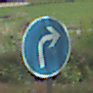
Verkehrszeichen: VorgeschriebeneFahrtrichtungRechts
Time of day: Midday
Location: Outdoor (Nature)
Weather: PartlyCloudy
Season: NotSpecified
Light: Natural